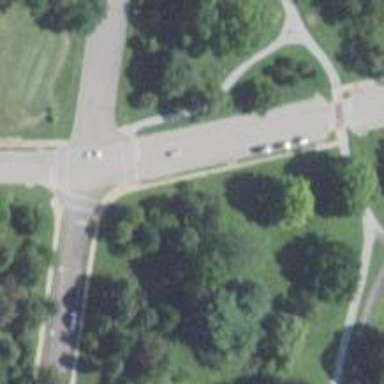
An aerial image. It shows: Pedestrian crossing with zebra markings on footway.